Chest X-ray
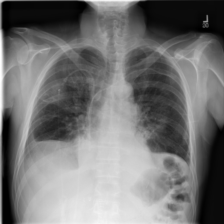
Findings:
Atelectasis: negative
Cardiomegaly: negative
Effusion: positive
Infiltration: negative
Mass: negative
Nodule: negative
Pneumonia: negative
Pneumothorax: negative
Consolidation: negative
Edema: negative
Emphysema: negative
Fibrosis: negative
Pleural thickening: negative
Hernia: negative